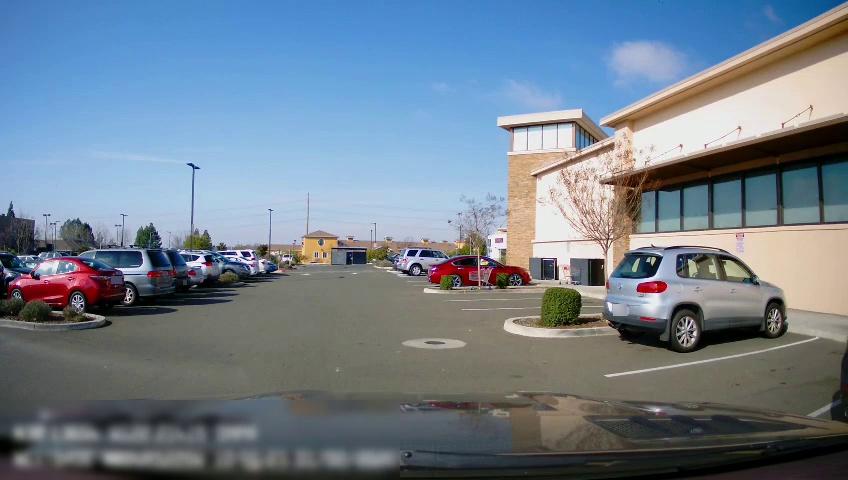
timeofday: Day
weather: Sunny
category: Drivable Space
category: Vehicles | SUV
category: Vehicles | Car
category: Vehicles | SUV
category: Vehicles | SUV
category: Vehicles | Car
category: Vehicles | Van
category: Vehicles | SUV
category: Vehicles | Car
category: Vehicles | SUV
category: Vehicles | SUV
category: Vehicles | Car
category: Vehicles | SUV
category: Vehicles | Car
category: Vehicles | Car
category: Vehicles | Truck